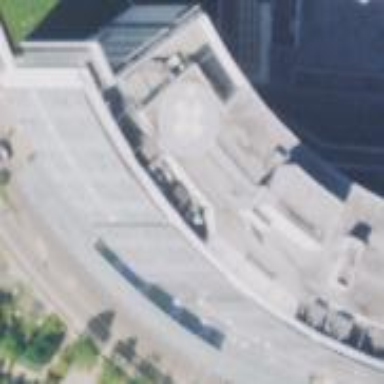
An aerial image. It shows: Hospital building.